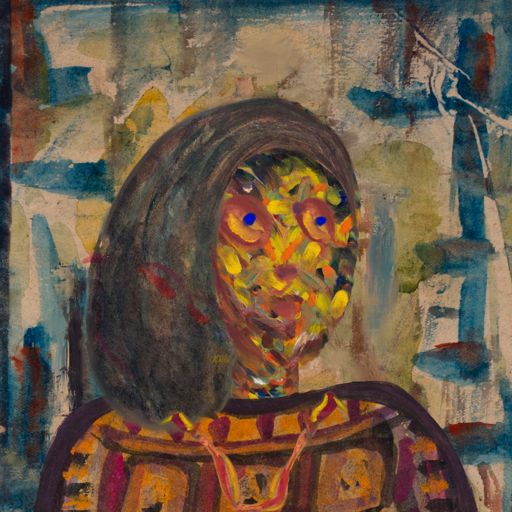
Background: Orphan, Head And Neck Side: An_Impression, Face Side: Mother_And_Son_Son, Bust: Doll, Hair Side: Gypsy_Mother, Head Accessory: Blank, Second Necklace: Gypsy_Mother_1, Necklace: Blank, Baby: Blank